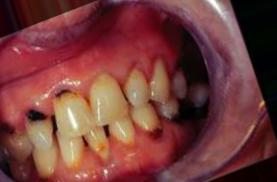
Condition: Caries